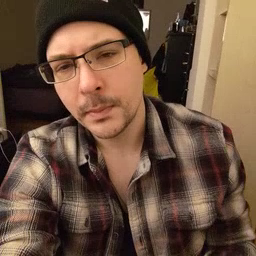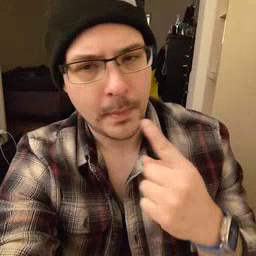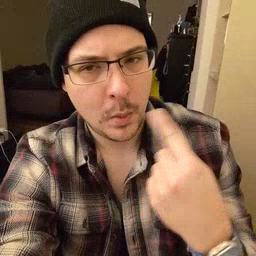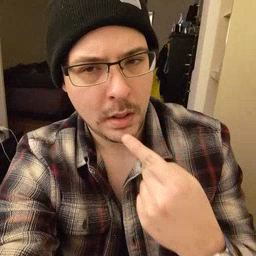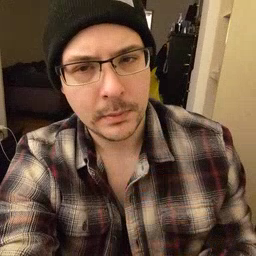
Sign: mouth